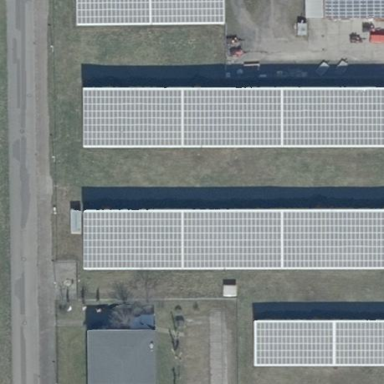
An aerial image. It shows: Solar power generator with photovoltaic panels.